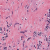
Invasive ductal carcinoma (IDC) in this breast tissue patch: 1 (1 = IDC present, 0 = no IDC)